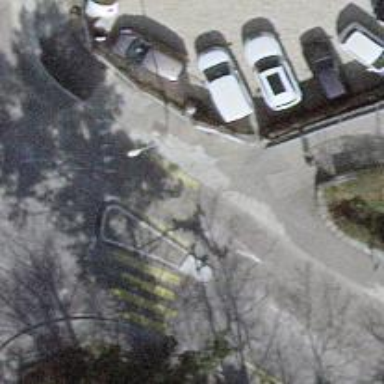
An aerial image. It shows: Marked crossing with pedestrian island.